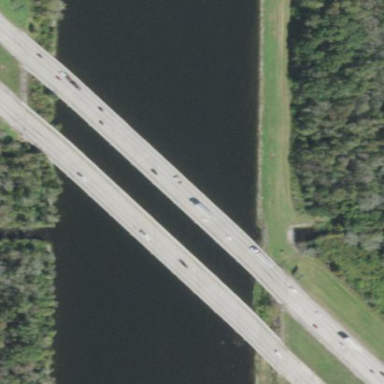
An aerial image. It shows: Man-made bridge.